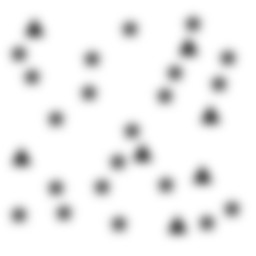
Squares: 0
Triangles: 7
Stars: 21
Total shapes: 28